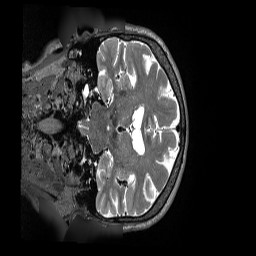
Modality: T2w
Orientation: coronal
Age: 84
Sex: female